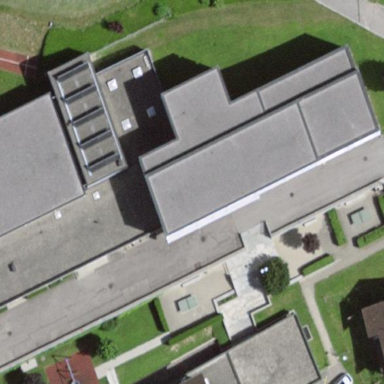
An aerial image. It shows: School building.